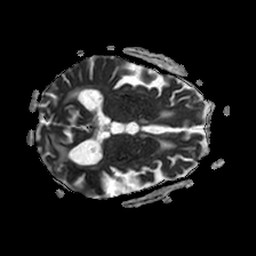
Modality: ADC
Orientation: axial
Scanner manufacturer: philips
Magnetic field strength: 1.5 T
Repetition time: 4.6 s
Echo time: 0.07455 s